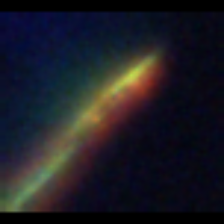
Taxon: Psuedo-nitzschia
Group: Diatoms